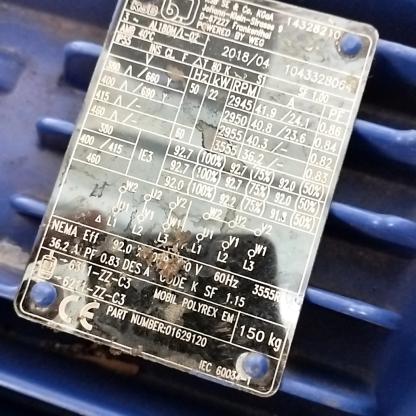
Klasa: tabliczka-znamionowa